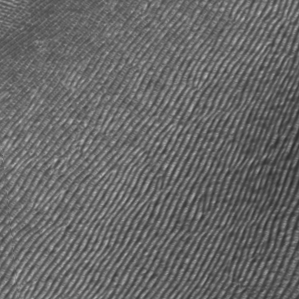
Label: frost